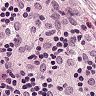
Metastatic tissue present: no